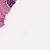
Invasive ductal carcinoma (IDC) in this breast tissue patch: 0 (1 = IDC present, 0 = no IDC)